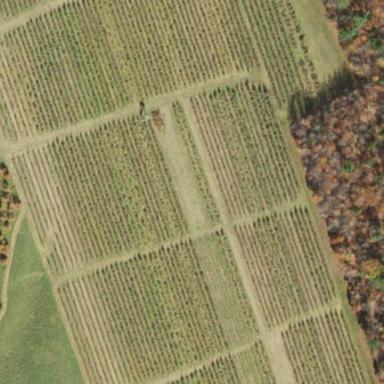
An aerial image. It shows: Orchard.